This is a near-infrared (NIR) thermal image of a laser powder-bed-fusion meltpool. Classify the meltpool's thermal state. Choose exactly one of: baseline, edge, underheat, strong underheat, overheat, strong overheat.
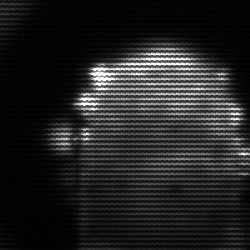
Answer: baseline